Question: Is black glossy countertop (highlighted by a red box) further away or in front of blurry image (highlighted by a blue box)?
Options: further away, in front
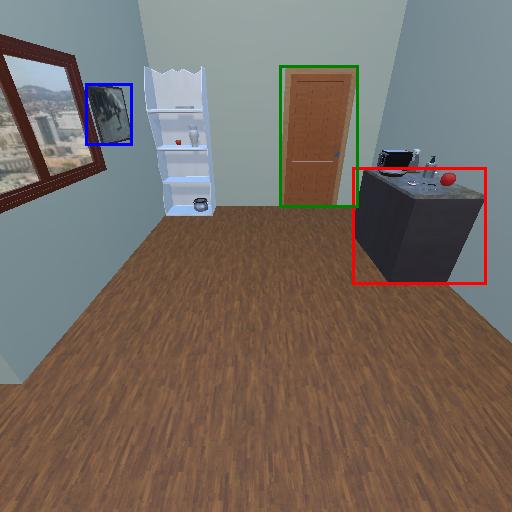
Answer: further away